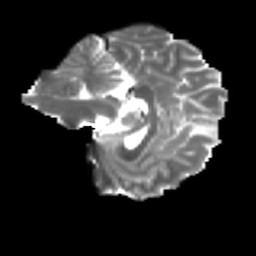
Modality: T2w
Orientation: sagittal
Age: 22
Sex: female
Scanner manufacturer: ge
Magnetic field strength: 3 T
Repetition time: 7.8 s
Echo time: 0.0606 s